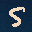
Label: 5